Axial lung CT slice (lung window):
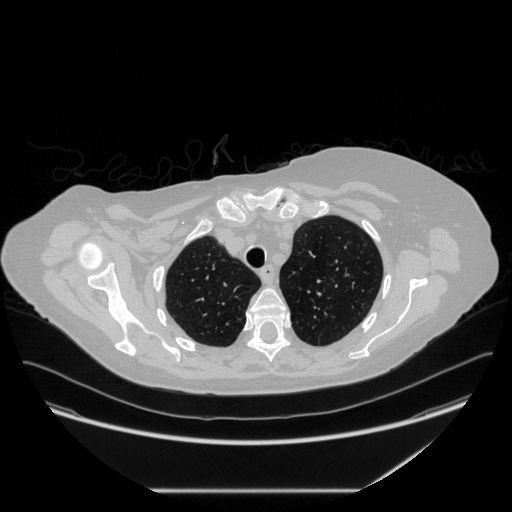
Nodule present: no